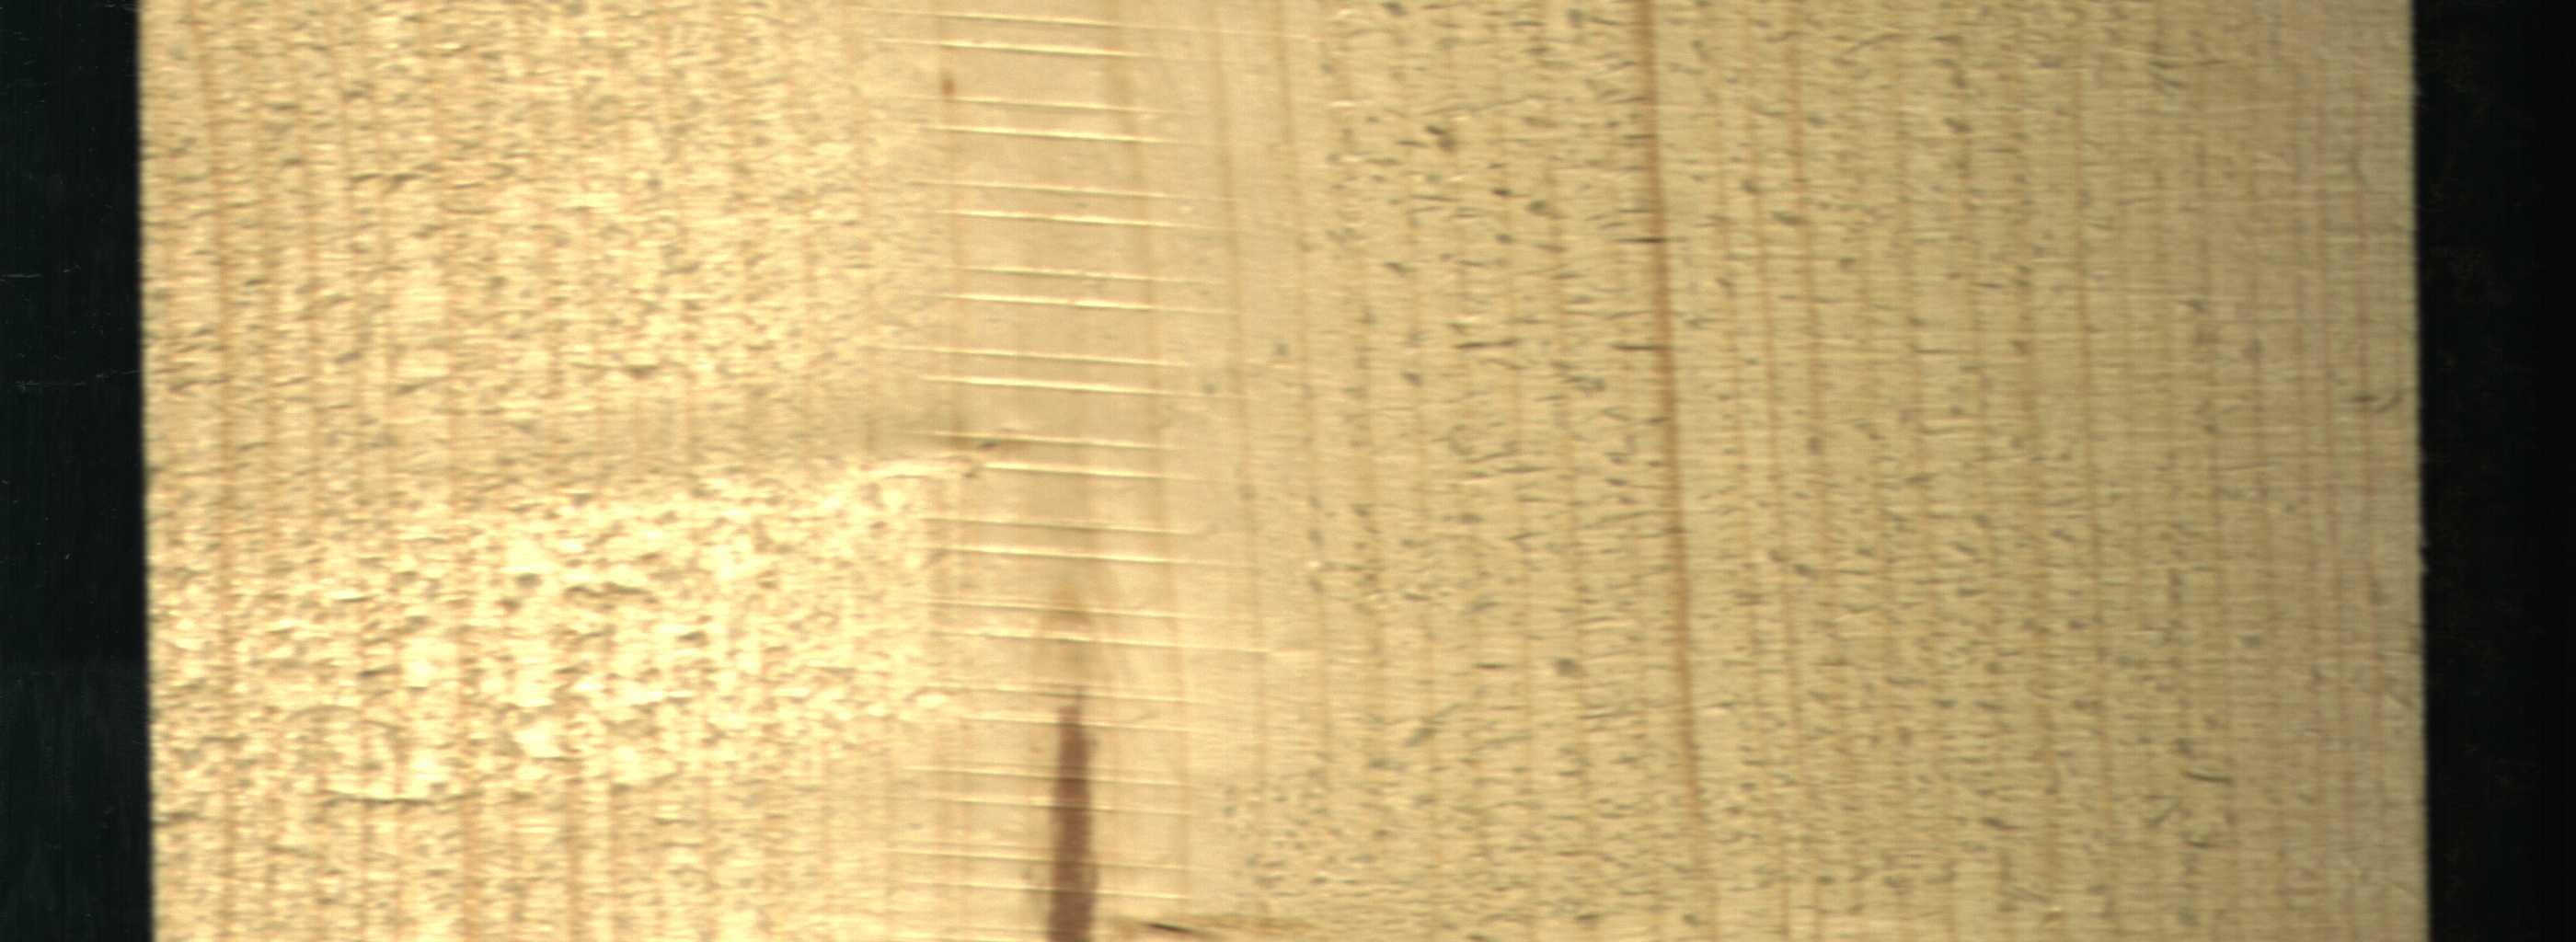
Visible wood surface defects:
Marrow